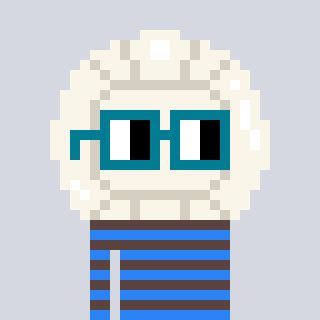
a pixel art character with square dark green glasses, a volleyball-shaped head and a darkbrown-colored body on a cool background